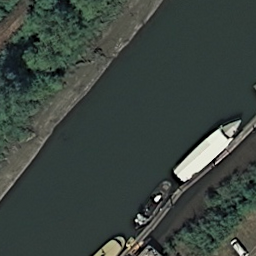
Label: river